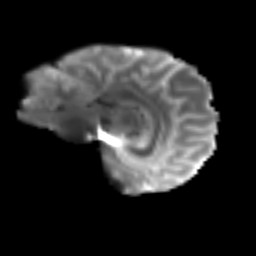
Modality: T2w
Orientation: sagittal
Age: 40
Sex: female
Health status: ill
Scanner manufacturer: siemens
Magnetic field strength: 3 T
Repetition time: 8.7 s
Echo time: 0.11 s